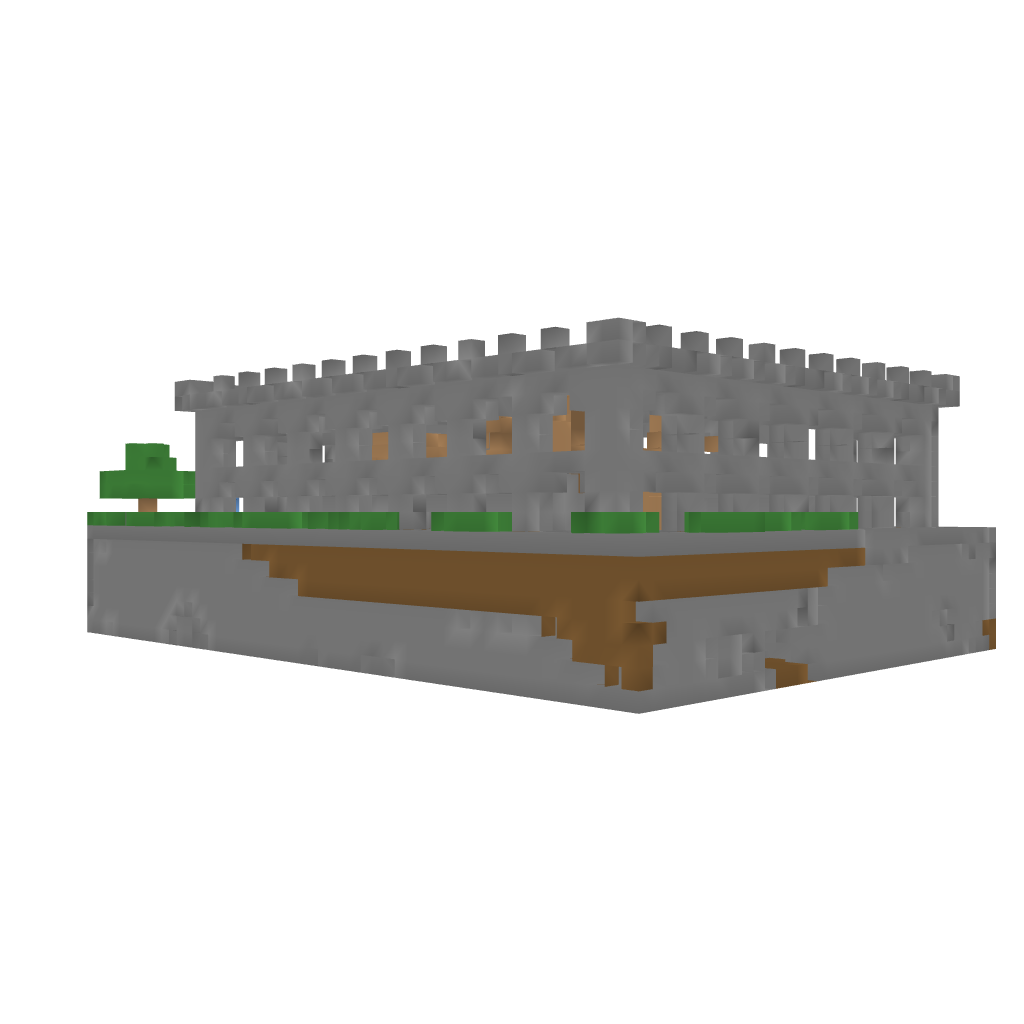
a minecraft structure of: Agility arena 50% of lower part is earth (under green)